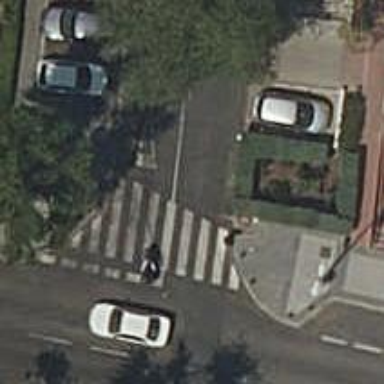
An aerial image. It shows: Zebra crossing on the road.